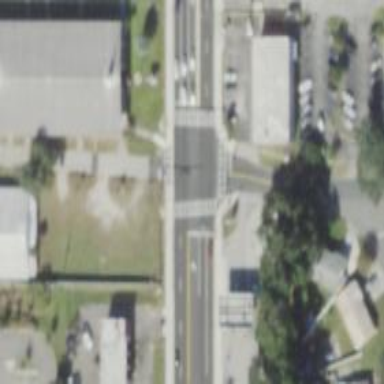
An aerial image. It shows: Footway with asphalt surface and crossing.